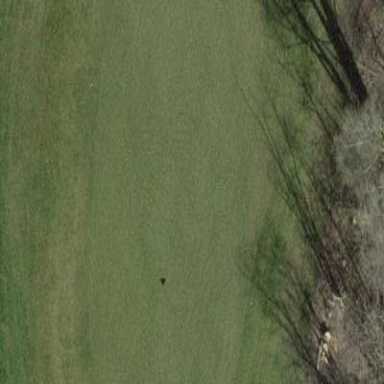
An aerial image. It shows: Golf green.